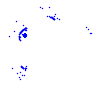
Particle: electron